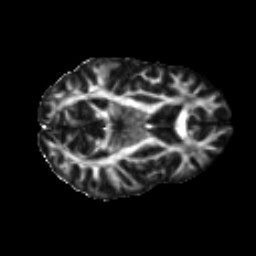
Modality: FA
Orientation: axial
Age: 41
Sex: female
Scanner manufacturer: ge
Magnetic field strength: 3 T
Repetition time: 7.8 s
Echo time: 0.0606 s